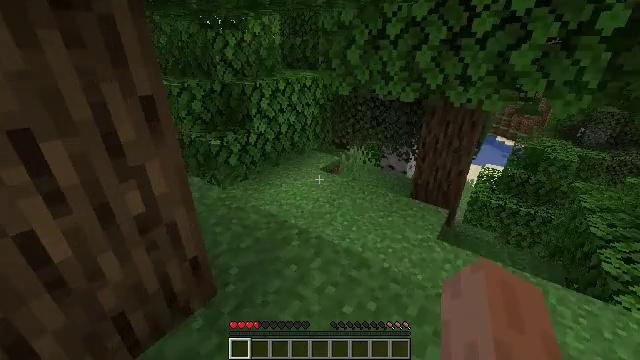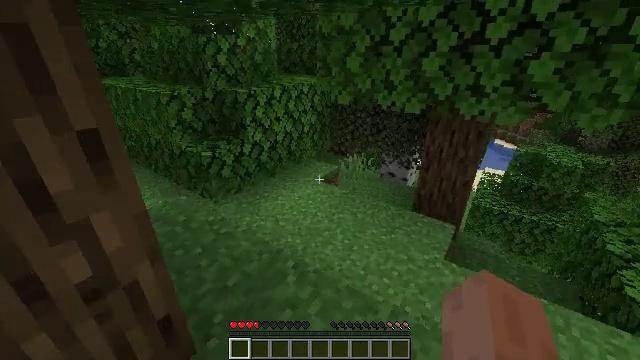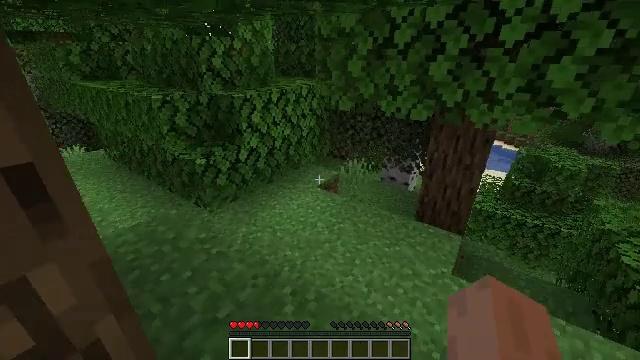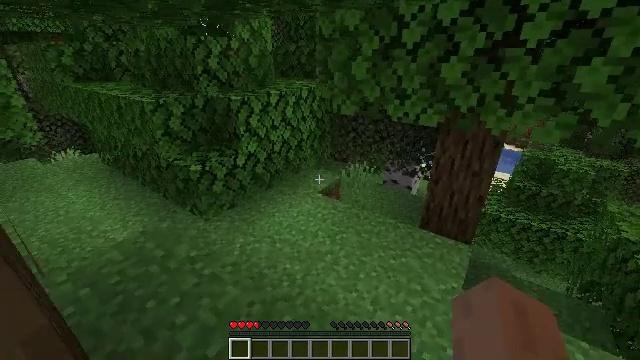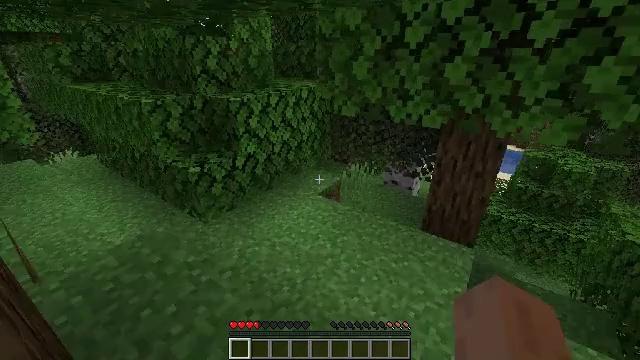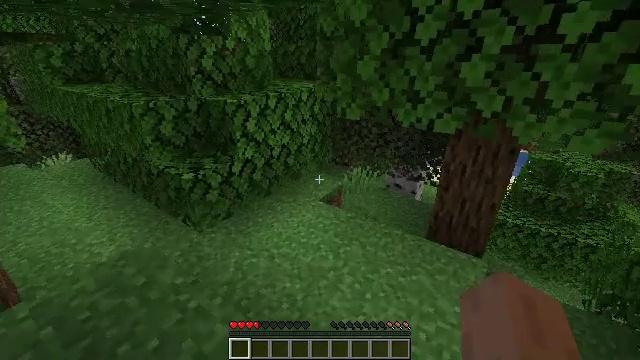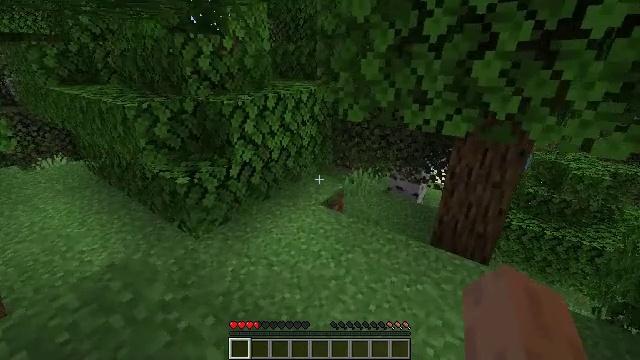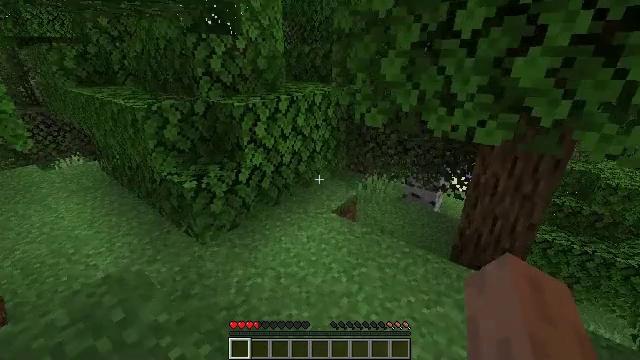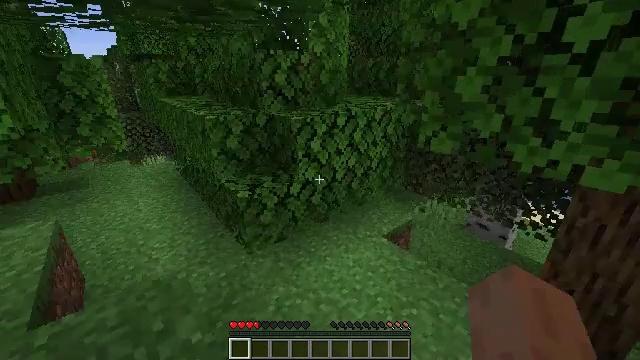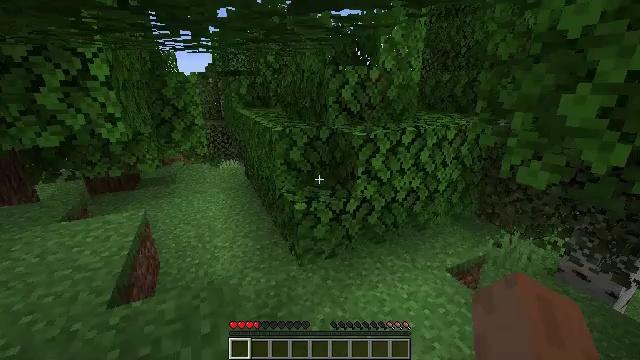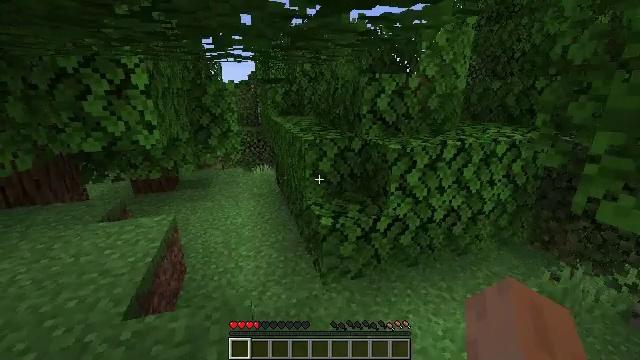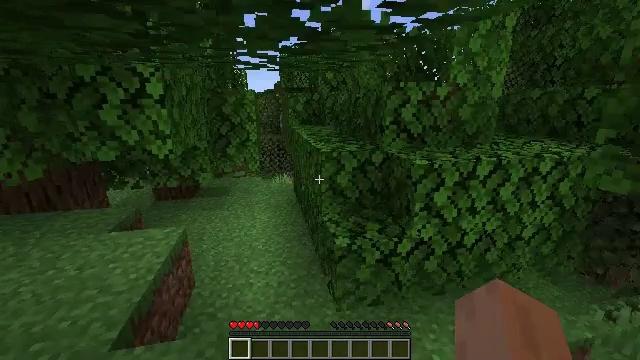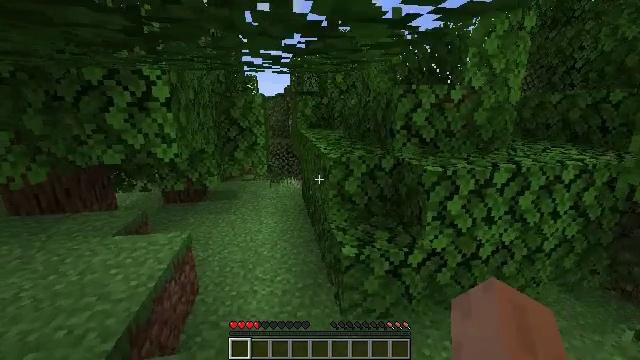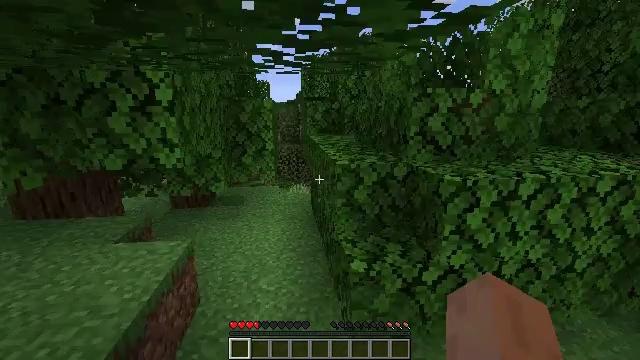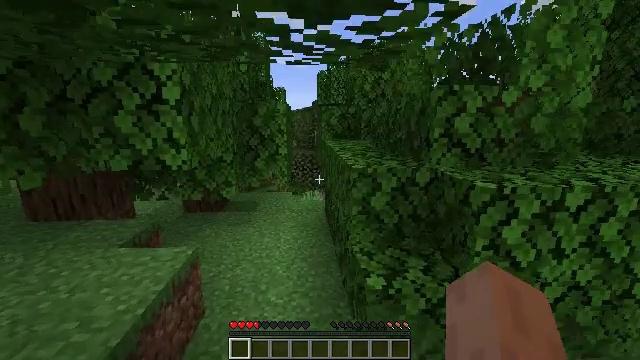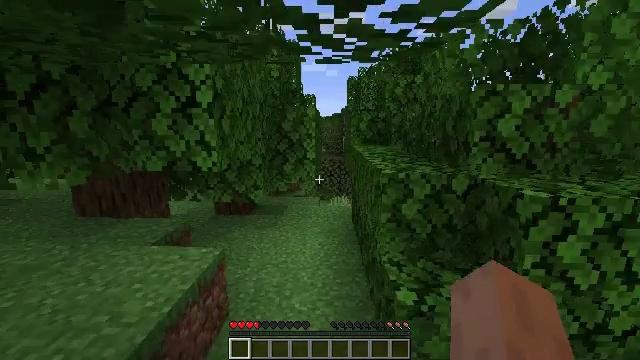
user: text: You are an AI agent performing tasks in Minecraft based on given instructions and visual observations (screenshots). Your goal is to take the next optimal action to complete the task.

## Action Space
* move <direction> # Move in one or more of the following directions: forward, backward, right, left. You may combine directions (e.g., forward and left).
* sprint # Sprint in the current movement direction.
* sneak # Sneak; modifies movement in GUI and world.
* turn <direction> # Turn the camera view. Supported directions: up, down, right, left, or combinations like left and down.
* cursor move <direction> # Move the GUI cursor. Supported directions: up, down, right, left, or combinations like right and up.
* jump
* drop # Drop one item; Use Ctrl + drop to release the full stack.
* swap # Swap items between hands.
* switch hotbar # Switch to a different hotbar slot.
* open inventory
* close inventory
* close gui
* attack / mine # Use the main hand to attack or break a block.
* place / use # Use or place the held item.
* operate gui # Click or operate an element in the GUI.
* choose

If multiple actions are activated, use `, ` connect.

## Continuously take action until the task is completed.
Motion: motion action
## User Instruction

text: Hunt animals.
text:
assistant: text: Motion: move forward, sprint
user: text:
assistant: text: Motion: move forward, sprint
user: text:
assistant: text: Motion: move forward, sprint
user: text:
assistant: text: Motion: move forward, sprint
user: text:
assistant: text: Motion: move forward, sprint
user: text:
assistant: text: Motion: move forward, sprint
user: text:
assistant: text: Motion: move forward, sprint, turn left
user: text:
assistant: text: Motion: move forward, sprint, turn left and up
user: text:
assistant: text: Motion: move forward, sprint, turn left and up
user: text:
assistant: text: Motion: move forward, sprint, turn left and up
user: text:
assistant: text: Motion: move forward, sprint, turn left and up
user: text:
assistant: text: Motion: move forward, sprint, turn left
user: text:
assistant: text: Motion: move forward, sprint, turn left and up
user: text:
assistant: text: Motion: move forward, sprint, turn left and up
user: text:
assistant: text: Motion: move forward, sprint, turn left and up
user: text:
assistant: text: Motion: move forward, sprint, turn left
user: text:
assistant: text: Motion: move forward, sprint
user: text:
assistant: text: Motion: move forward, sprint
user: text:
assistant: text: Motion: move forward, sprint
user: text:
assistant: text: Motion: move forward, sprint
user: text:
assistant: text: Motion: move forward, sprint
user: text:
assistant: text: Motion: move forward, sprint
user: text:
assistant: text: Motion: move forward, sprint
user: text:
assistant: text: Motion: move forward, sprint
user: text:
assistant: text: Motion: move forward, sprint
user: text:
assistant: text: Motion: move forward, sprint
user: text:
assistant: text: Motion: move forward, sprint, turn right
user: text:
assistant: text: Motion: move forward, sprint, turn right
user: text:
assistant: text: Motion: move forward, sprint, turn right
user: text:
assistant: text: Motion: move forward, sprint, turn right